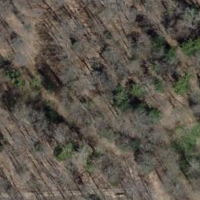
EUNIS habitat code: 41
Species observed at this site:
Cardamine heptaphylla